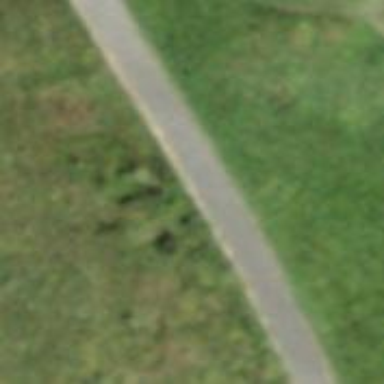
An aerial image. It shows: Path designated for golf carts.